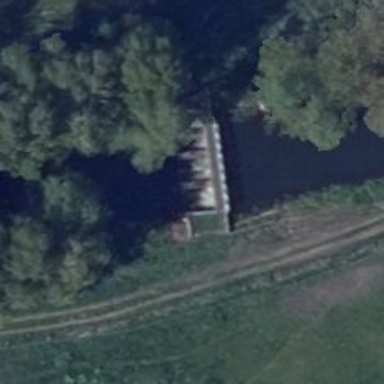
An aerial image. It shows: Weir along the waterway.